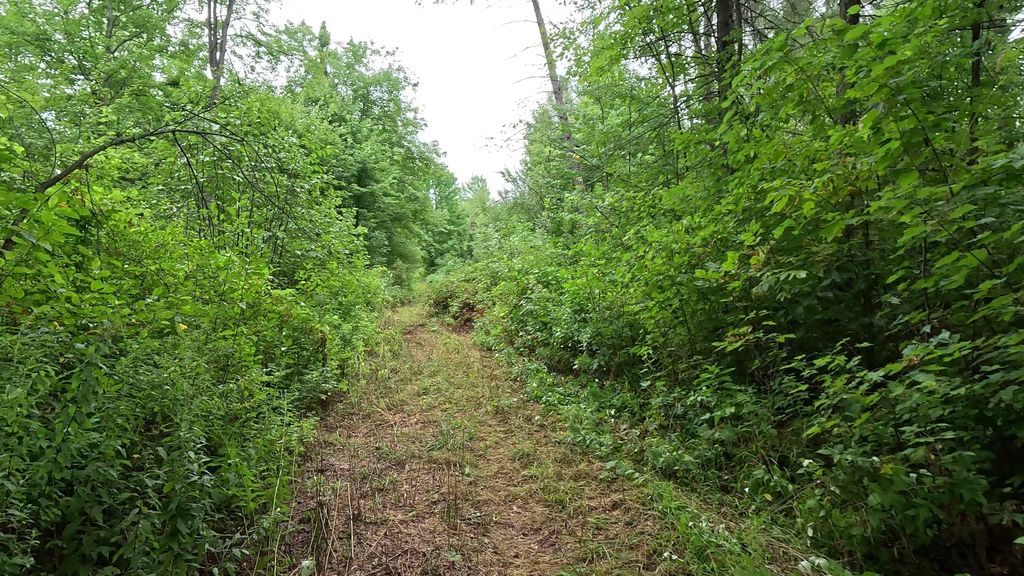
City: ottawa-gatineau